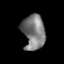
Tissue: prostate
Cell type: T cells
Senescence score: 0.3615
Nuclear area (px): 768
Mean DAPI intensity: 122.878